Question: I'm trying to emulate the way this site does their shadow gradient inside divs ( <URL>
Check this picture

Not sure how to get the border shadow portion that the arrows point to
Thanks !
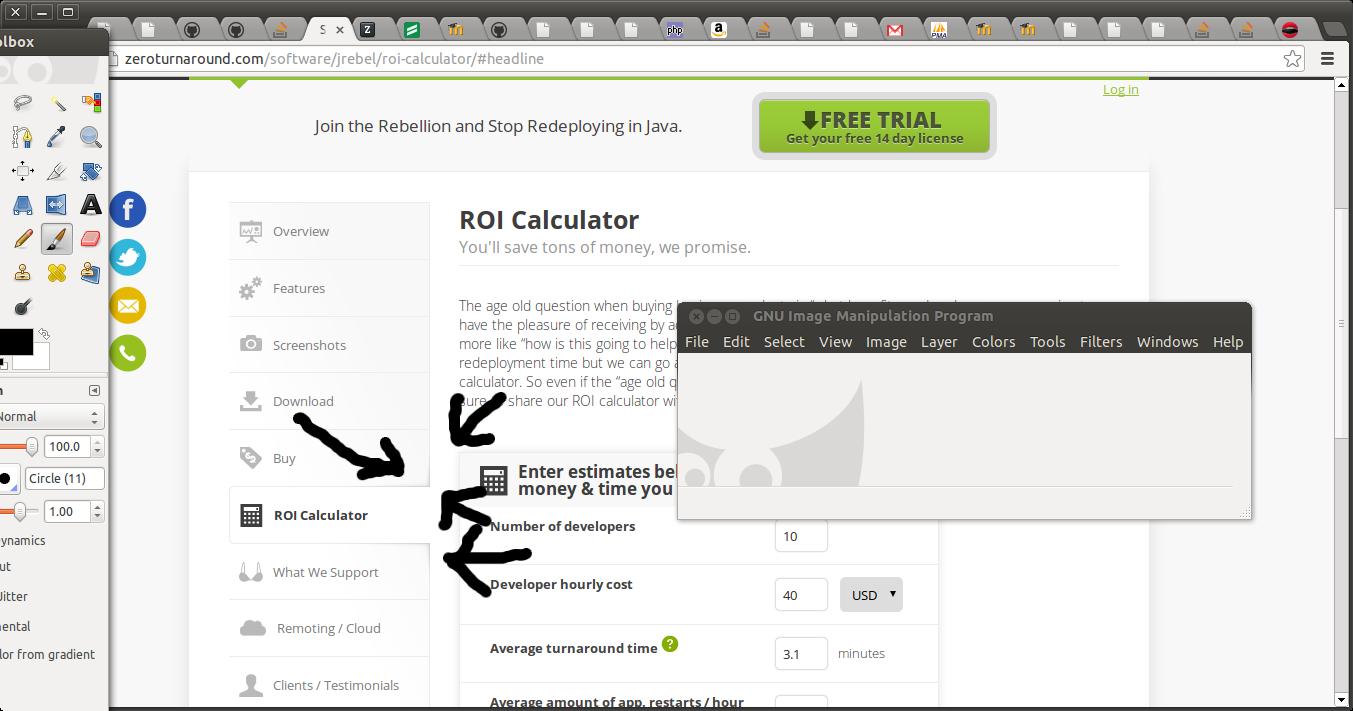
Answer: It's an image they are using to do it. This is their <URL>
That specific border image in near the bottom.
I agree with you though, it looks good and I wish it was possible in pure code but I'm sure if that's possible yet, or else I'd be able to help you more.
By the way, I suggest you get the <URL>. All I had to do was right click in that area and inspect with firebug and it told me right away what exactly that border was created from.